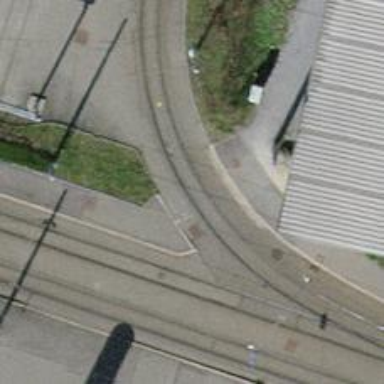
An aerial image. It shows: Tram crossing on the railway.